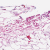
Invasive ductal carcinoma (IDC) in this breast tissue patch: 0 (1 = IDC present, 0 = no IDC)